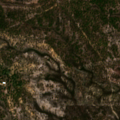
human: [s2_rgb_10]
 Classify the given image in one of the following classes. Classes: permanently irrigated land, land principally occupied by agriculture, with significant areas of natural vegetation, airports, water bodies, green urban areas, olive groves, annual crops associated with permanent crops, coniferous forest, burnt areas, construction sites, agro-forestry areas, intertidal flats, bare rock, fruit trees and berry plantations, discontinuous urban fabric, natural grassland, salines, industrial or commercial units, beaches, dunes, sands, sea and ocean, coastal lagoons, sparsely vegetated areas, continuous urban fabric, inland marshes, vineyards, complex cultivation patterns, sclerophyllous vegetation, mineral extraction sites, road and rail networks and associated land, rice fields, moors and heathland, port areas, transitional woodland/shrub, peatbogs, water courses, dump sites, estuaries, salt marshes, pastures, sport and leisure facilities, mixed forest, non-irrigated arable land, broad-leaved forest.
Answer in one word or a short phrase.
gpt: continuous urban fabric